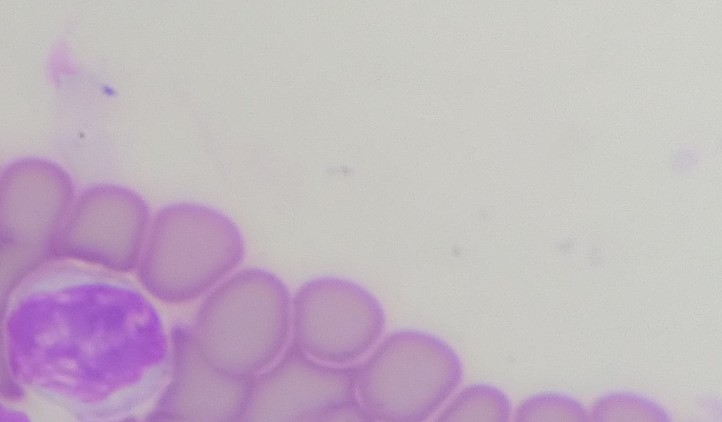
White blood cell type: Lymphocyte